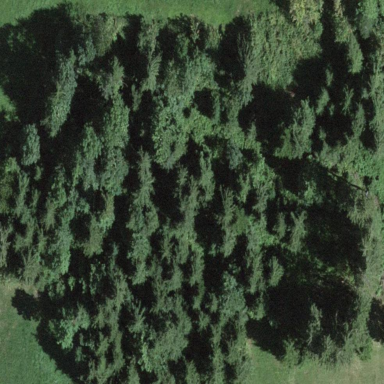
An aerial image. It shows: Forest area.